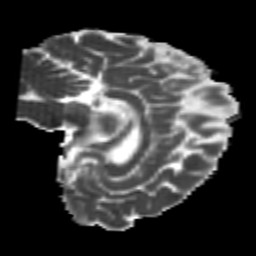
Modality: MD
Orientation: sagittal
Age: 24
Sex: male
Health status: healthy
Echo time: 0.074 s